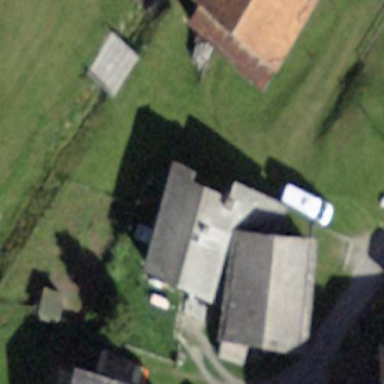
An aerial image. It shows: Simple and straightforward house.